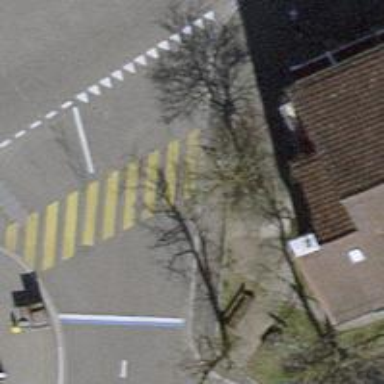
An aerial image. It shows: Kerb barrier.